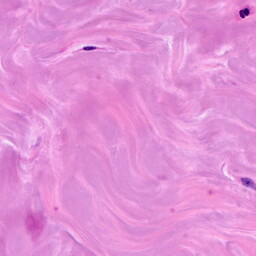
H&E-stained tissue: Breast